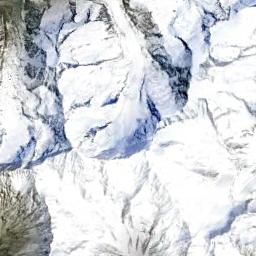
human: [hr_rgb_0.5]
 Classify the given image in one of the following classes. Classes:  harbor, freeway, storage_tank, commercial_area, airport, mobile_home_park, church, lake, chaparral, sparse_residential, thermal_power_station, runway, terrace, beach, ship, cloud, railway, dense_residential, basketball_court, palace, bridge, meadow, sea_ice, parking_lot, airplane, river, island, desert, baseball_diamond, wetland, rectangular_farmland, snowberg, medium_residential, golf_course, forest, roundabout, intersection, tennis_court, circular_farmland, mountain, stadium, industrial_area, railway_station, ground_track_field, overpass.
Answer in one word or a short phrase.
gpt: snowberg